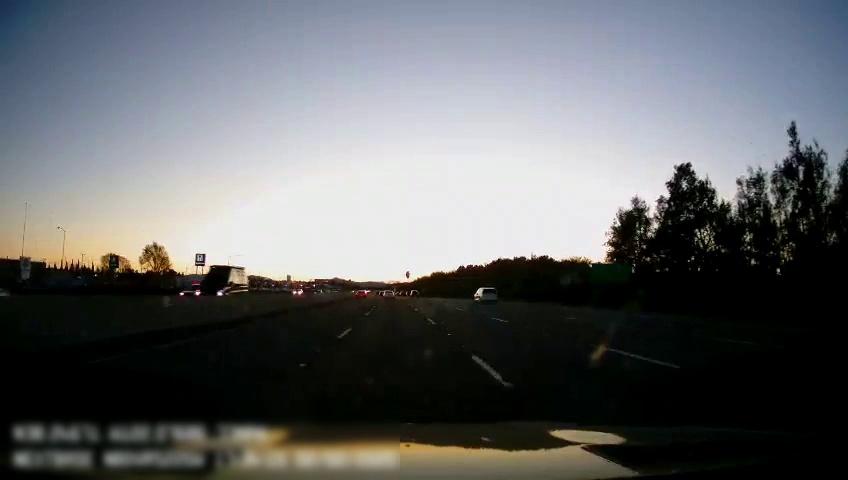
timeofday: Day
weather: Sunny
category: Drivable Space
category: Vehicles | Car
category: Vehicles | Car
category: Vehicles | SUV
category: Vehicles | SUV
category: Vehicles | SUV
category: Vehicles | Van
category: Vehicles | SUV
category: Vehicles | SUV
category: Lanes | Current Lane
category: Lanes | Alternate Lane
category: Lanes | Alternate Lane
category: Lanes | Current Lane
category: Lanes | Alternate Lane
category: Lanes | Alternate Lane
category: Traffic | Signs